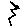
Label: zigzag